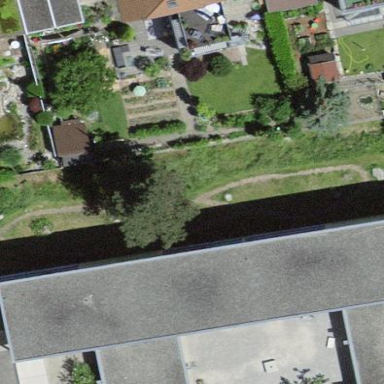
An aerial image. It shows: School building.